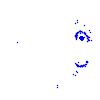
Particle: electron